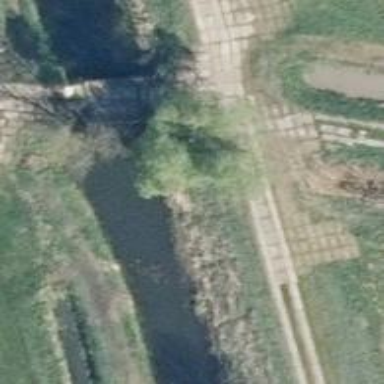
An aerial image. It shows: Culvert underpass for canal.